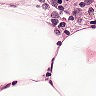
Metastatic tissue present: no